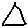
Label: triangle